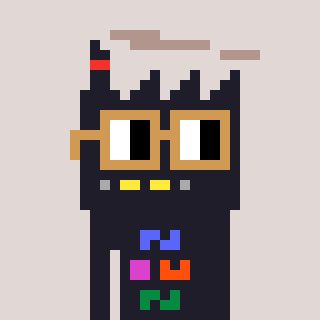
a pixel art character with square brown glasses, a factory-shaped head and a grayscale-colored body on a warm background